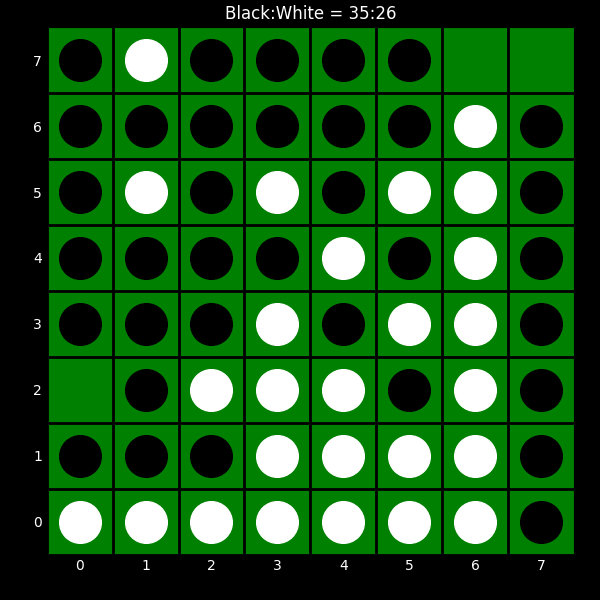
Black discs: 35
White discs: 26